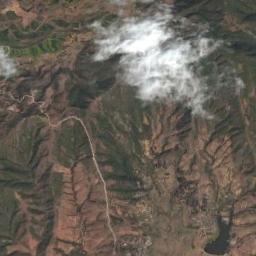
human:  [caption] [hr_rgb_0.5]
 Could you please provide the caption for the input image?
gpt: The white cloud is above the mountain .

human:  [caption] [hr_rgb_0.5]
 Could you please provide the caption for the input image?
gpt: There is a little thin cloud above the farmland .

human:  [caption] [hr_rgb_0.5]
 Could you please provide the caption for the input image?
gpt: The stratocumulus are located above the land covered by some vegetation while some ups and downs are on the land .

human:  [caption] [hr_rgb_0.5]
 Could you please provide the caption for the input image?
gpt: Sparse white clouds on the ground where green and yellow intersect .

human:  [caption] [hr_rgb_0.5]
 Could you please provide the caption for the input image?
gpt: There are gauzy clouds over a mountain .